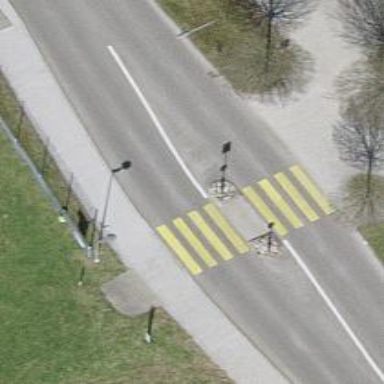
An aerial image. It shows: Uncontrolled zebra crossing with central island.